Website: home-depot
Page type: address-validator
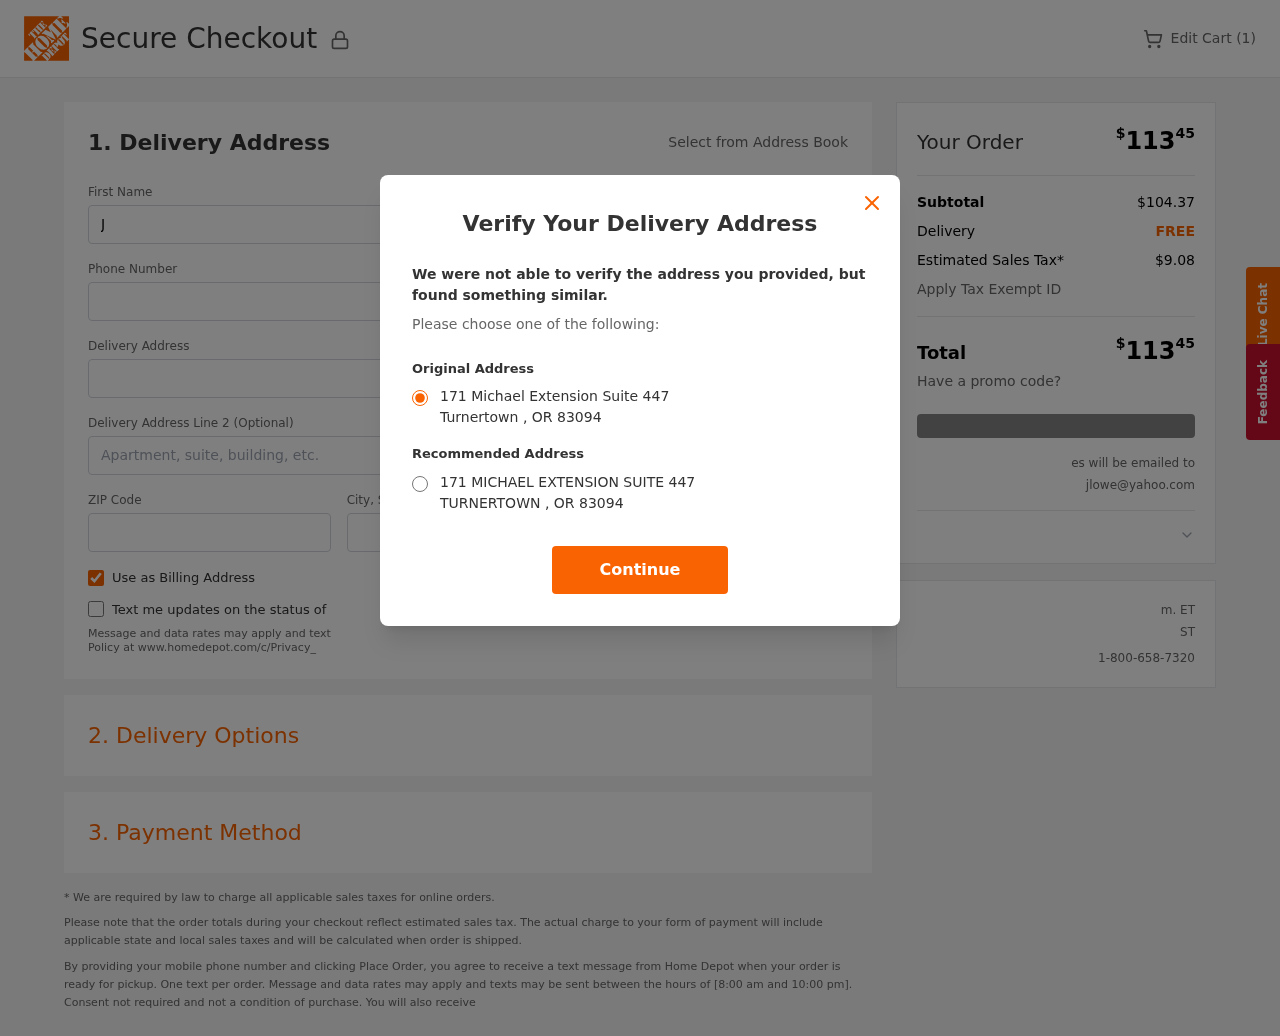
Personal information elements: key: PII_CITY
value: Turnertown
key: PII_EMAIL
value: jlowe@yahoo.com
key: PII_POSTCODE
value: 83094
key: PII_STATE_ABBR
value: OR
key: PII_STREET
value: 171 Michael Extension Suite 447
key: PII_FIRSTNAME
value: Jessica
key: PII_LASTNAME
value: Lowe
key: PII_PHONE
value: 2018288266
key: PII_STREET2
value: Suite 007
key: PII_CITY_STATE
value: Turnertown, OR
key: PII_STREET_ALT
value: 171 MICHAEL EXTENSION SUITE 447
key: PII_CITY_ALT
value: TURNERTOWN
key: PII_POSTCODE_FULL
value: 83094
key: PII_POSTCODE_NUMERIC
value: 83094
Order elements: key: ORDER_NUM_ITEMS
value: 1
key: ORDER_TOTAL
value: $11345
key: ORDER_SUBTOTAL
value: $104.37
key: ORDER_SHIPPING_COST
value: FREE
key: ORDER_TAX
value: $9.08